Question: I need xml styles for tab on or off state,whenever i click the button,display rounded rectangle on button.How can i make new style for given image.please give some tips for me
how to create styles for rounded rectangle like this image

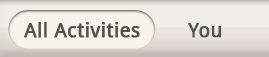
Answer: For that add rounded cornered images as a background to tab:
'''
tab = tabs.newTabSpec("tab_Busquedas");
tab.setContent(new Intent().setClassName("com.grapp", "com.grapp.homes").putExtras(bundle));
tab.setIndicator(null,null);
tabs.addTab(tab);
//here you set the image with rounded corners over the tab.
tabs.getTabWidget().getChildAt(0).setBackgroundResource(R.drawable.mytab_roundedcorners);
'''
This solution is posted at: <URL>